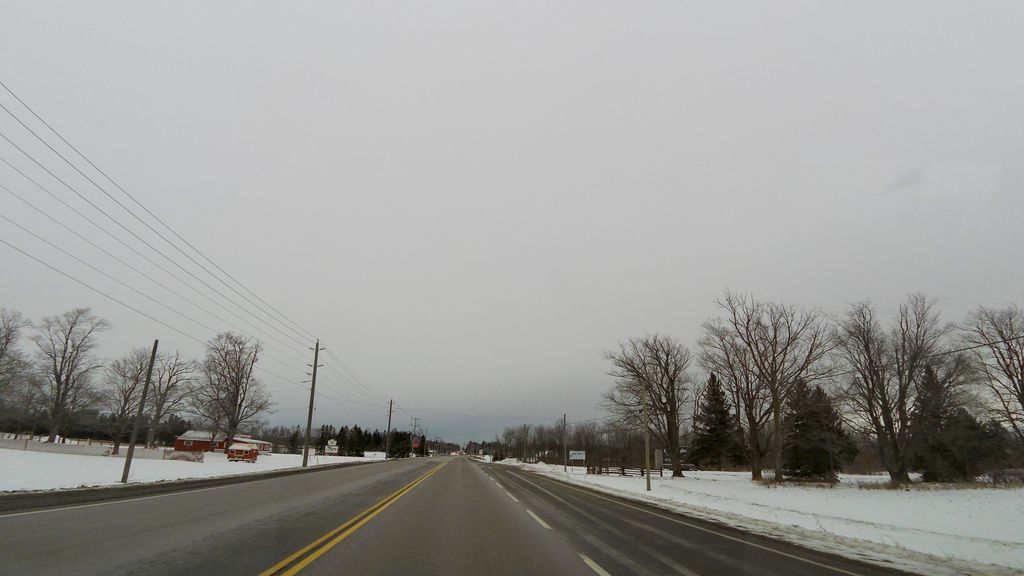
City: hamilton